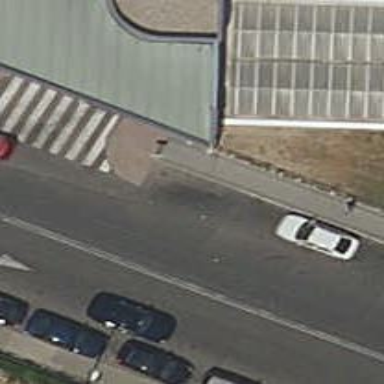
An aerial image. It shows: Taxi stand.